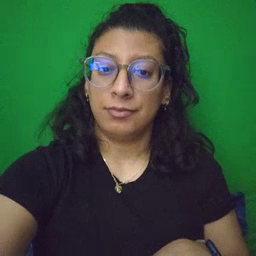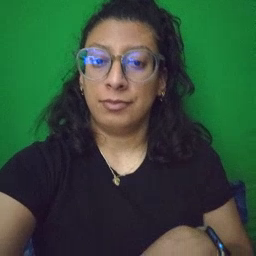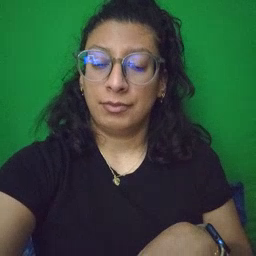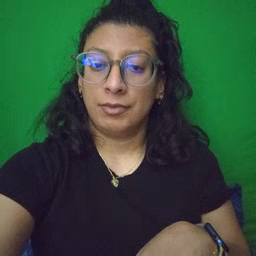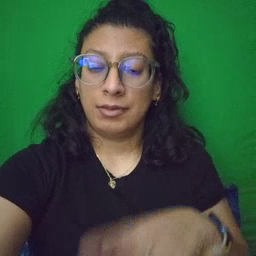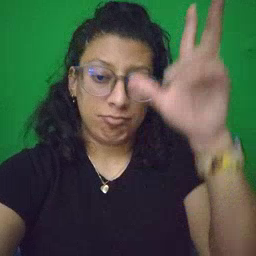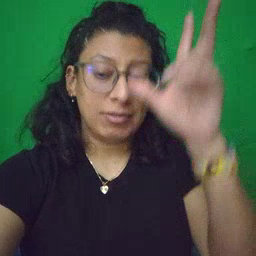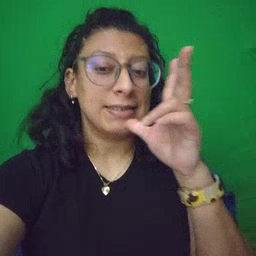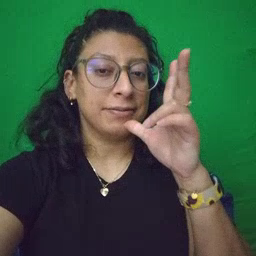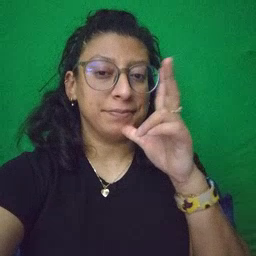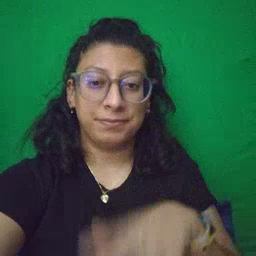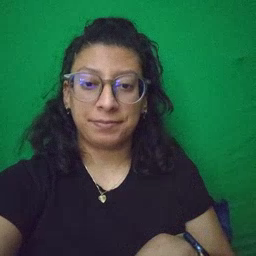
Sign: hen